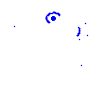
Particle: electron